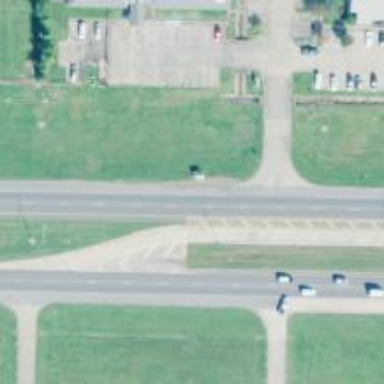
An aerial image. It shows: Trunk link highway.